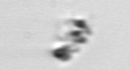
Label: detritus